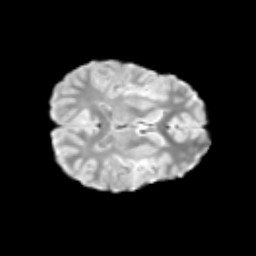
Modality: T2w
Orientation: axial
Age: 12
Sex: male
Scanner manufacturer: siemens
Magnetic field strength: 3 T
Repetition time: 3.8 s
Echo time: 0.07 s